Question: I'm getting an "Object reference is not set to an instance of an object" in some styling/templating XAML code. I did what <URL> and attached a second instance of Visual Studio to debug it. Sure enough, the exception popped up when I did a whitespace change and saved it.
However, it's not like it helps much. Here's the inner NullReferenceException's stacktrace:
> at Microsoft.Expression.DesignSurface.View.SceneView.SaveGuidesForDocument()
at Microsoft.Expression.DesignSurface.View.SceneView.PrepareDocumentForSaving()
at Microsoft.Expression.DesignHost.Isolation.Remoting.RemoteDesignerView.<Microsoft.Expression.DesignHost.Isolation.Remoting.IRemoteDesignerView.PrepareDocumentForSaving>b__18()
at Microsoft.Expression.DesignHost.Isolation.Remoting.STAMarshaler.Call.InvokeWorker()
And here's all the rest:

How can I tell what bug in my code is causing this NullReferenceException?
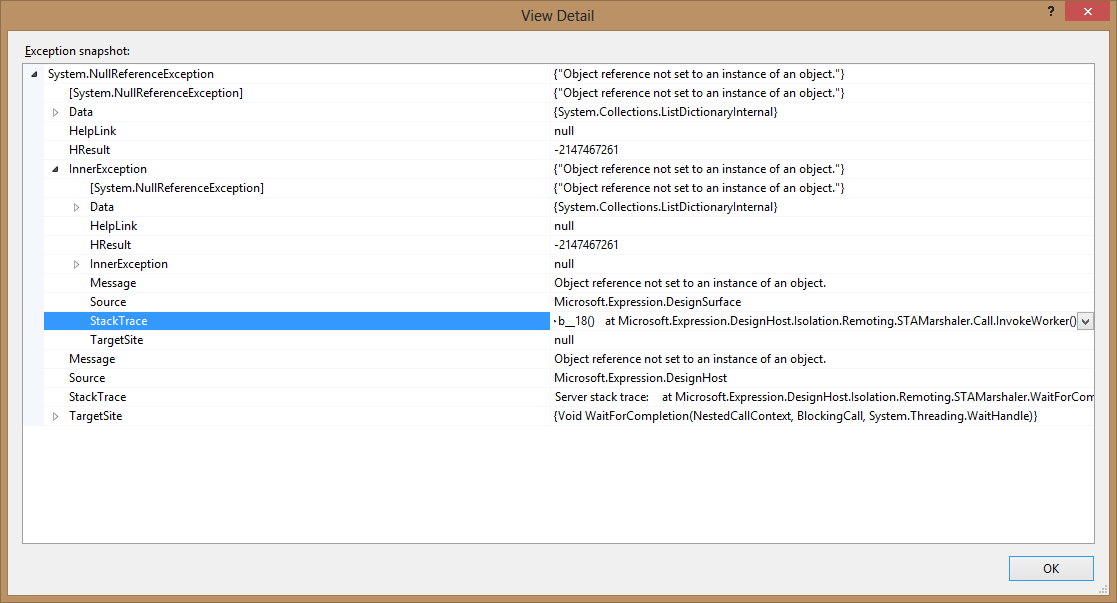
Answer: It is just by chance that I managed to find out what was wrong - certainly not thanks to any VS debugging.
Apparently . In my case I had added a parameter to the default constructor, which broke the designer. If you add a default constructor but keep it private (because you intentionally want to prevent subclasses from using it) then the designer still breaks.